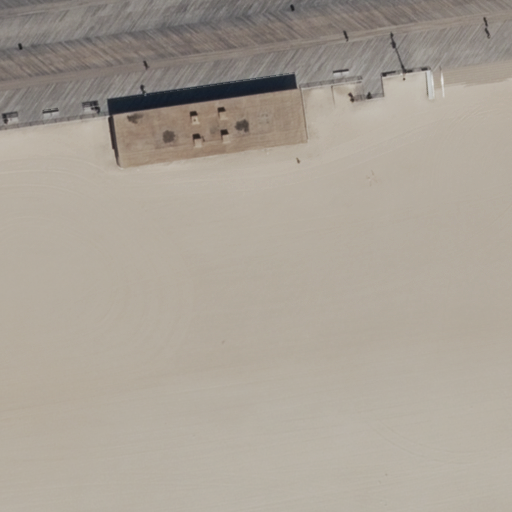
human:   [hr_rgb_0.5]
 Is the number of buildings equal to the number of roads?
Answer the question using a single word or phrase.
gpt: yes

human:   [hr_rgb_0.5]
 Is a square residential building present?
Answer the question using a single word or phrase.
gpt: no

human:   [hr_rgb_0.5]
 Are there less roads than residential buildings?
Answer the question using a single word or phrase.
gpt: no

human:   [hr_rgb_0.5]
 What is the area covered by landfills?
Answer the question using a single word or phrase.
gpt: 0m2

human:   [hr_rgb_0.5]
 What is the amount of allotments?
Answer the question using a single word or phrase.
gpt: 0

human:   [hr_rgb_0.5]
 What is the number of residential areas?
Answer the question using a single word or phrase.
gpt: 0

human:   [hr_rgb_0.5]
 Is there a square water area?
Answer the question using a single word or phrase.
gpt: no

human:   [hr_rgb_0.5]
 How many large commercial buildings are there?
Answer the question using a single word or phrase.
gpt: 0

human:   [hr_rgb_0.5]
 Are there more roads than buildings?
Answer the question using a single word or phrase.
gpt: no

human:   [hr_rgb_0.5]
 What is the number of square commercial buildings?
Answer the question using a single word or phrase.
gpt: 0

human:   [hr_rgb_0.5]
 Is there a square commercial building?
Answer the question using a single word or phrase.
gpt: no

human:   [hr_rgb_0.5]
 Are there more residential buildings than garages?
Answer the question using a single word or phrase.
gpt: yes

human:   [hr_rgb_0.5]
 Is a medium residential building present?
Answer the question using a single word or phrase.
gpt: yes

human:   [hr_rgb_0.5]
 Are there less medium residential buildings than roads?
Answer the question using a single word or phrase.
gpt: no

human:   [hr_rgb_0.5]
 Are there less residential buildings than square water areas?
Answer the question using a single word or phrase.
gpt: no

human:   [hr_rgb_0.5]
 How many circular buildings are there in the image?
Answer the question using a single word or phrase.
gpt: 0

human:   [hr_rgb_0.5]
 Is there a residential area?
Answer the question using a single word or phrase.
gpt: no

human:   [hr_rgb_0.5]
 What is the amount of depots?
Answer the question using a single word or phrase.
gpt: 0

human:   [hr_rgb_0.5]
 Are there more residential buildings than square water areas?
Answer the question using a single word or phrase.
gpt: yes

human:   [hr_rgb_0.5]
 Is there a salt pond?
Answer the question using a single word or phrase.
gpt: no

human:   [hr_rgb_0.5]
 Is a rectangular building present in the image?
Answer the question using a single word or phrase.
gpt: yes

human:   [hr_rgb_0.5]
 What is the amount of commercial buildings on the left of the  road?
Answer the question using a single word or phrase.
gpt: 0

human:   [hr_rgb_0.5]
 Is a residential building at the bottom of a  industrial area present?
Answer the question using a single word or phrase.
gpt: no

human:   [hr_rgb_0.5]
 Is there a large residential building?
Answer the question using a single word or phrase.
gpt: no

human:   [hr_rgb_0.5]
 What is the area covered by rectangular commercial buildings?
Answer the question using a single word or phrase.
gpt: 0m2

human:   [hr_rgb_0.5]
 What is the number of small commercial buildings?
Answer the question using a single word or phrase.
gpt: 0

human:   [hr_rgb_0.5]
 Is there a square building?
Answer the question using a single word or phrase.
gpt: no

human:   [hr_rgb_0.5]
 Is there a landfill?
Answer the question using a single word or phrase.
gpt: no

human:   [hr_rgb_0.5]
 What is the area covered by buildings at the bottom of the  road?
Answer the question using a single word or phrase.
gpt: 385m2

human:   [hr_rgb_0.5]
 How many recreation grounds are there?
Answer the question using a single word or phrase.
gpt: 0

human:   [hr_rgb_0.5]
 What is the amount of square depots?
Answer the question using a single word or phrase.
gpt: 0

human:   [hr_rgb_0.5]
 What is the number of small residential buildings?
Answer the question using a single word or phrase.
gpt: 0

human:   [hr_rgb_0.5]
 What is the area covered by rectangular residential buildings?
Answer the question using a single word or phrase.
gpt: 385m2

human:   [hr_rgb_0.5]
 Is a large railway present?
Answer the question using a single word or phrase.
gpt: no

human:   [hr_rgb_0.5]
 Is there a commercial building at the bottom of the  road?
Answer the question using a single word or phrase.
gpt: no

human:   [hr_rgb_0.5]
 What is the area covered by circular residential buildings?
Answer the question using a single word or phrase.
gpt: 0m2